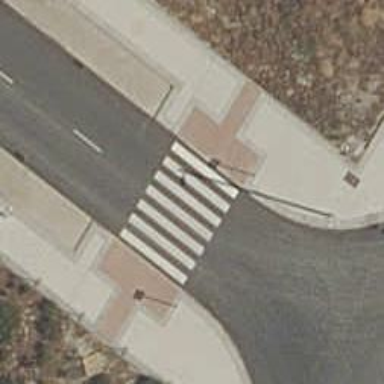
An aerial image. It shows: Uncontrolled zebra crossing on the road.